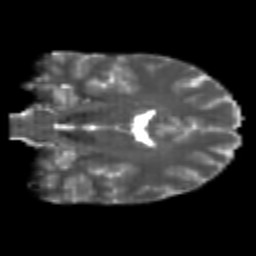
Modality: T2w
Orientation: coronal
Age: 20
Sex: male
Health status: healthy
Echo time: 0.074 s